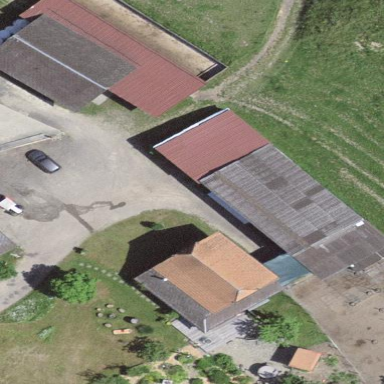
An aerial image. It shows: Stable building.